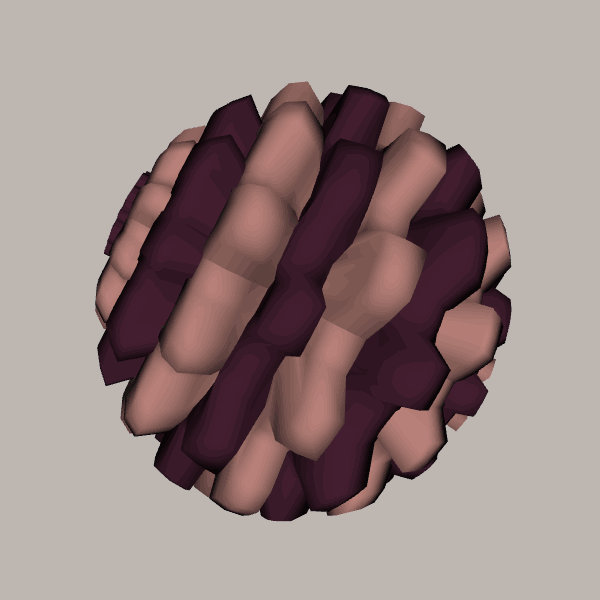
Background: light